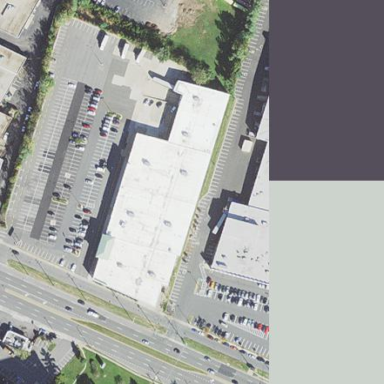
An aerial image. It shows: Retail building.